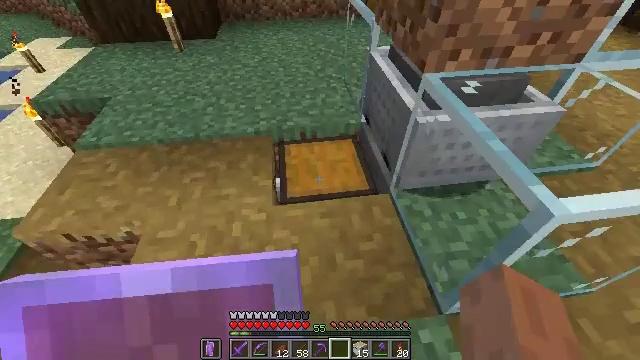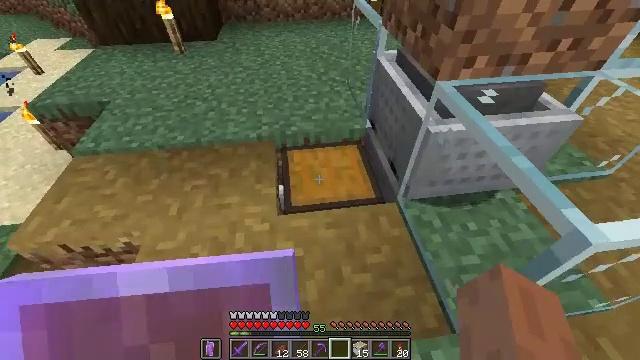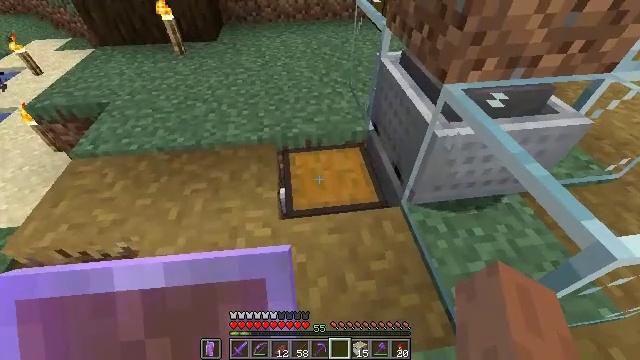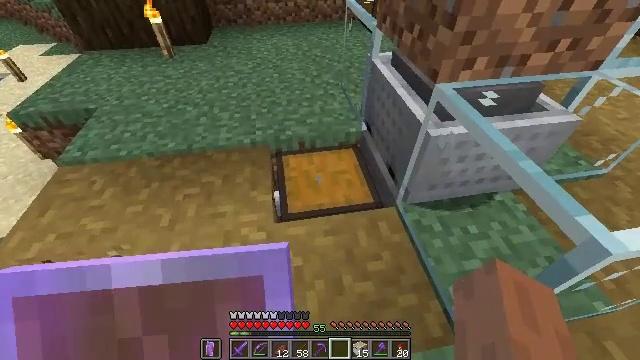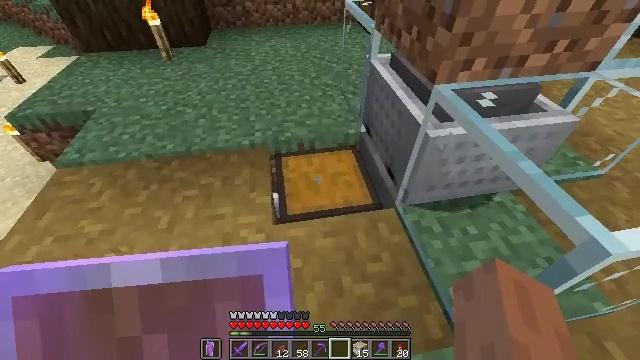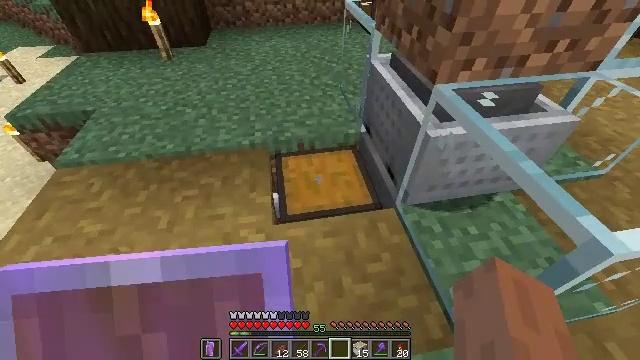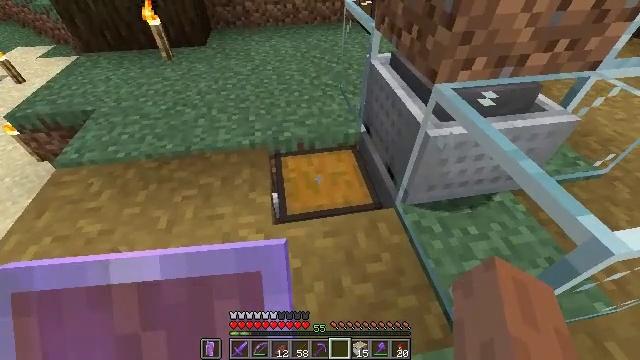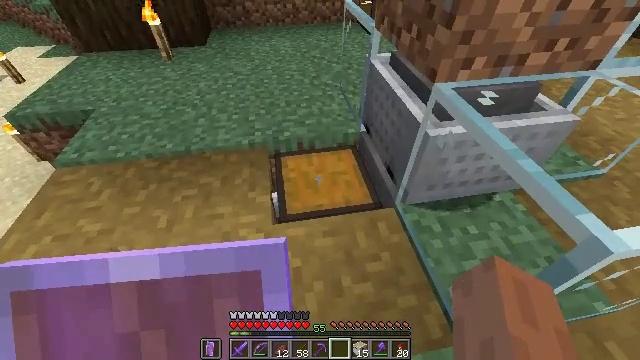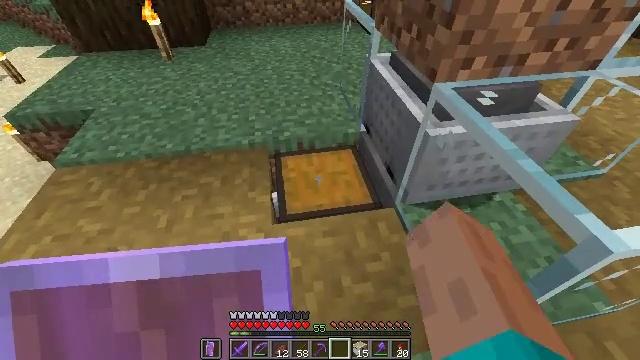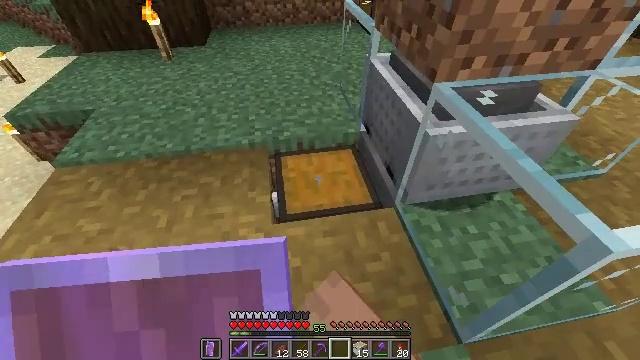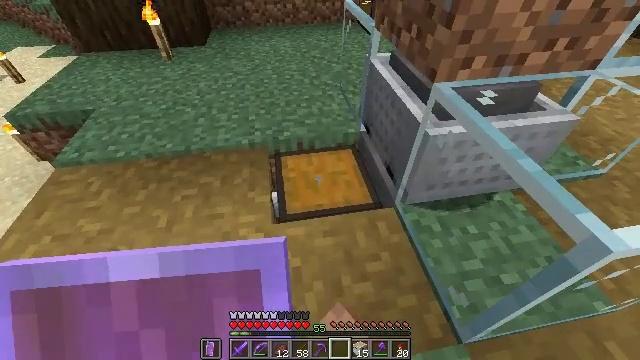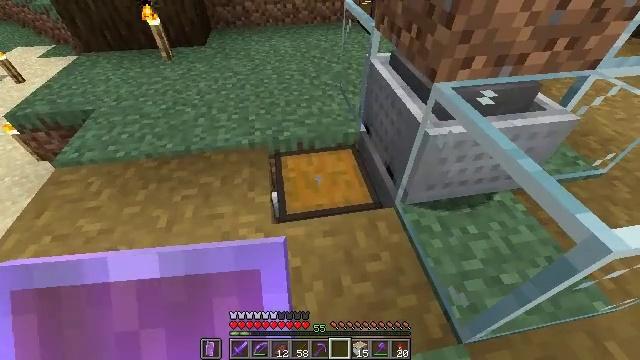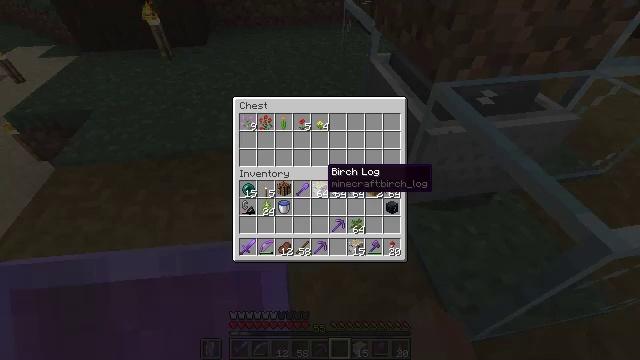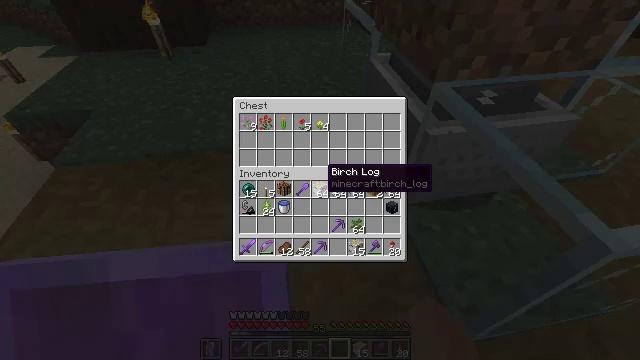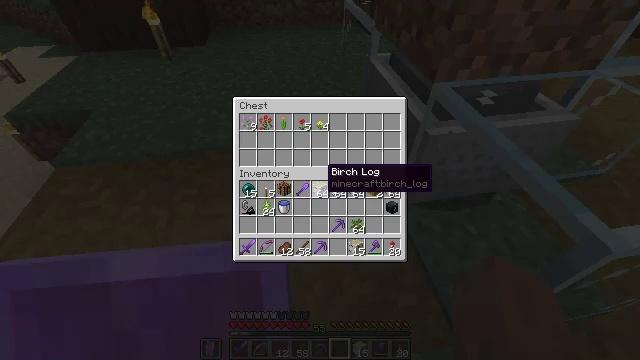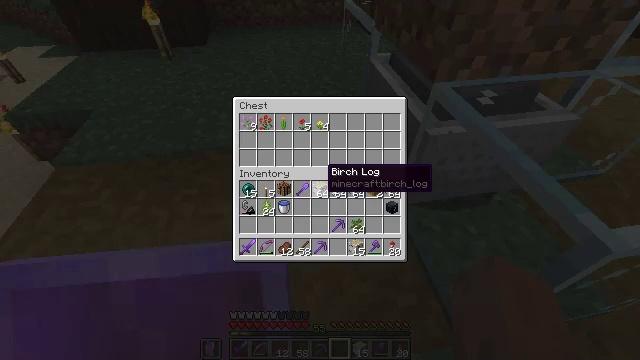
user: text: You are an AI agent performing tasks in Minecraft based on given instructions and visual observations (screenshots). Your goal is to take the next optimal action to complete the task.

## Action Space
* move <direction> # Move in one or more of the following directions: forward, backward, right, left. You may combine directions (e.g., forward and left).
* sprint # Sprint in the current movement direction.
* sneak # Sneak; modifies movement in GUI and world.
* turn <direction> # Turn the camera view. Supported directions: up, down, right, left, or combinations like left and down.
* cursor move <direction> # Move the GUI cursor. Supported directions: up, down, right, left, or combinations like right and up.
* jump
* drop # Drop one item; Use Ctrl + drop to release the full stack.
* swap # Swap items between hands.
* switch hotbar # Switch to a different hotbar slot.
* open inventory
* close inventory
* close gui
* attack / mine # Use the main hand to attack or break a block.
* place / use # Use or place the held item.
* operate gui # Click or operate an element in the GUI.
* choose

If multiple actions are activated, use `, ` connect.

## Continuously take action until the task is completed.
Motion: motion action
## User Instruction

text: Combine string and slimeball to craft a lead.
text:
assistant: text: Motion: no_op
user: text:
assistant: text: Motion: no_op
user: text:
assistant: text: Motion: turn right
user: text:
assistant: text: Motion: no_op
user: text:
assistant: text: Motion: no_op
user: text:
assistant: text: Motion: no_op
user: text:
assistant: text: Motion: use / place
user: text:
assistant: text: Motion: use / place
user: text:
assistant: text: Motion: use / place
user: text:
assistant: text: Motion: use / place
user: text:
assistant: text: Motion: no_op
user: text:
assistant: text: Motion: no_op
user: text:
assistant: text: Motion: no_op
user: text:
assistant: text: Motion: no_op
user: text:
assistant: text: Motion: no_op
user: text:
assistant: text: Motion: no_op
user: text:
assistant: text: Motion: no_op
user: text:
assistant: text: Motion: no_op
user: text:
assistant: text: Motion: no_op
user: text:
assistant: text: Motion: no_op
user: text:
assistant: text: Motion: no_op
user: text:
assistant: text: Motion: no_op
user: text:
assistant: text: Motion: no_op
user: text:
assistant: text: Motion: no_op
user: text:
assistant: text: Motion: no_op
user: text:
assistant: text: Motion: no_op
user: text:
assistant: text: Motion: no_op
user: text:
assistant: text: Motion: no_op
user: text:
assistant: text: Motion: no_op
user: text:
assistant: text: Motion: no_op